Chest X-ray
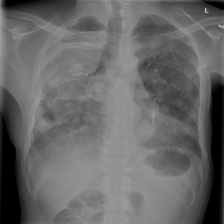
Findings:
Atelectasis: negative
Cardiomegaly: negative
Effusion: negative
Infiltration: negative
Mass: negative
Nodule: negative
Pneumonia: negative
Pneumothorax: negative
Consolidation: negative
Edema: negative
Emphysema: negative
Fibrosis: negative
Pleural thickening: negative
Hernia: negative